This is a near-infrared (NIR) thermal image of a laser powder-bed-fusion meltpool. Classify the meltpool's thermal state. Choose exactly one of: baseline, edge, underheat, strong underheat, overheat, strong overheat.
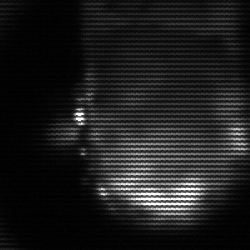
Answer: baseline